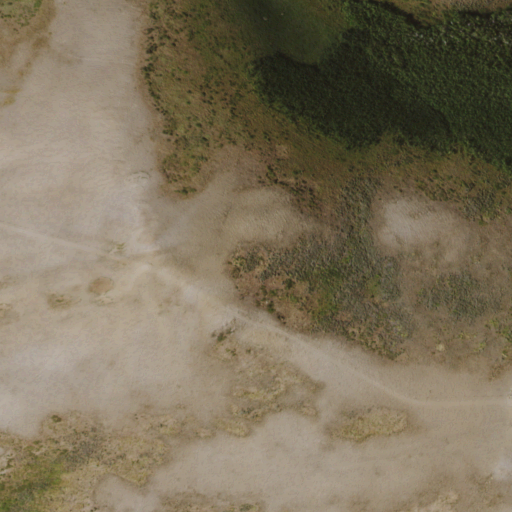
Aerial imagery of mountains in Nevada named Snake Mountains containing shrub, mixed forest, and evergreen forest